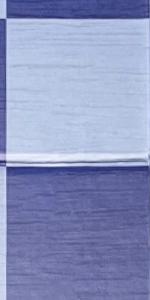
Label: Empty